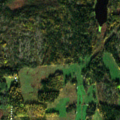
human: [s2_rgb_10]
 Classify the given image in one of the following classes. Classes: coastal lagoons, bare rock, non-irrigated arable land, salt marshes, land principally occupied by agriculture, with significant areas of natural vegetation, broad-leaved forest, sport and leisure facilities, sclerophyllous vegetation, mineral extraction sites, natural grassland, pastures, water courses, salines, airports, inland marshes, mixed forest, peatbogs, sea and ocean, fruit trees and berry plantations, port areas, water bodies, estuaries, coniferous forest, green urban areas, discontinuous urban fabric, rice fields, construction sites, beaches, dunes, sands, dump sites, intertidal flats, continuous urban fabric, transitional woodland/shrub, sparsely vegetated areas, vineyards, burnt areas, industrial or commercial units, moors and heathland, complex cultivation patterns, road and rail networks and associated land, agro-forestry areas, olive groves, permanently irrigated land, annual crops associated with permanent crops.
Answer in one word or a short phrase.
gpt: non-irrigated arable land, coniferous forest, mixed forest, sea and ocean